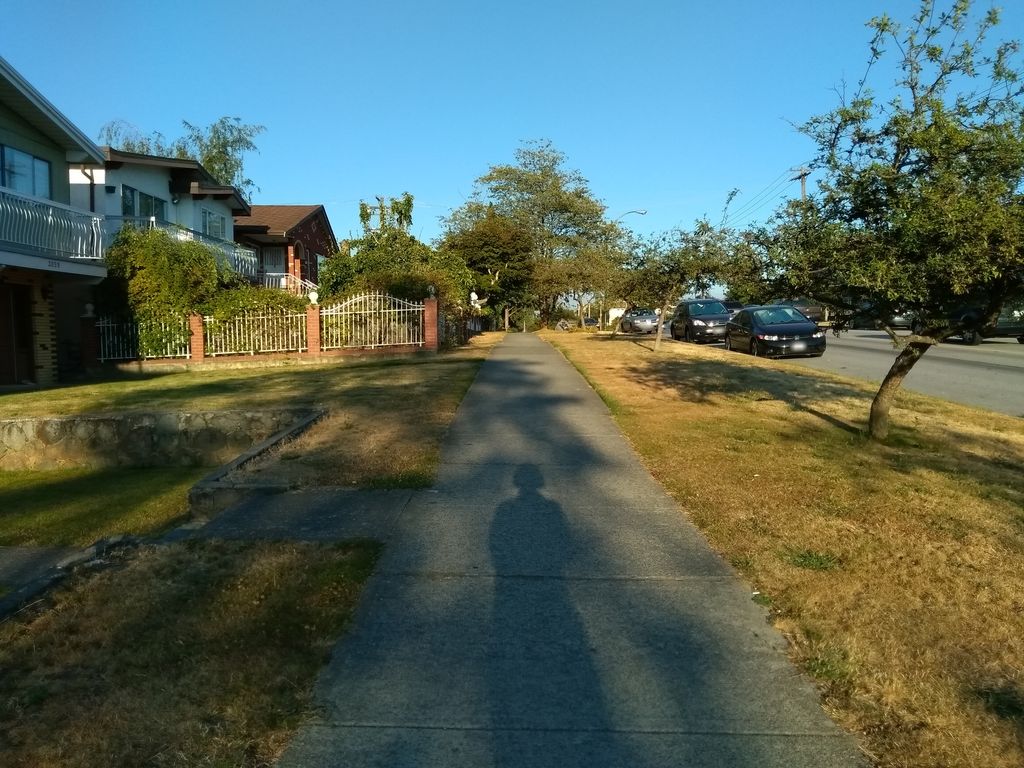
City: vancouver